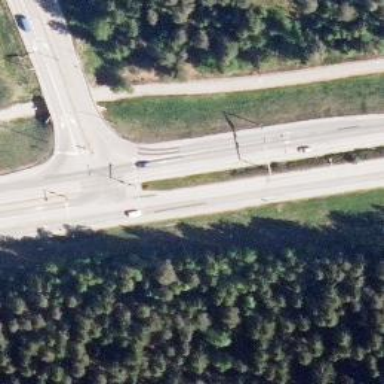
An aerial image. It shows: Primary highway.